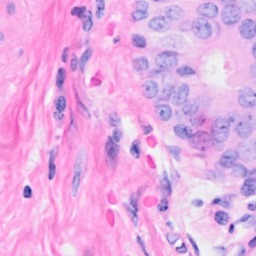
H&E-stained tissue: Breast